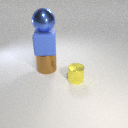
large blue rubber cube above large brown metal cylinder